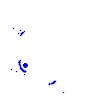
Particle: pion